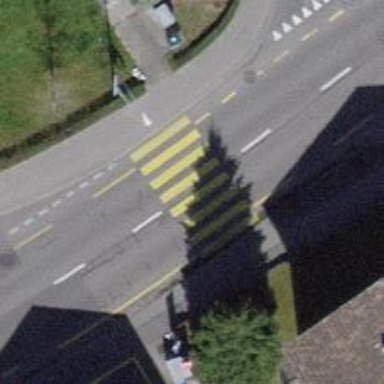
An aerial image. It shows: Footway with zebra crossing.